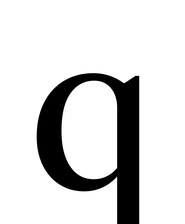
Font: LibreCaslonText_Regular